七年级 · 组合几何学
现有如图(1)的小长方形纸片若干块, 已知小长方形的长为 $a$, 宽为 $b$. 用 3 个如图(2)的图形和 8 个如图(1)的小长方形, 拼成如图(3)的大长方形, 若大长方形的宽为 $30 \mathrm{~cm}$,则图(3)中阴影部分面积与整个图形的面积之比为( ).

图(1)图(2)

图(3)

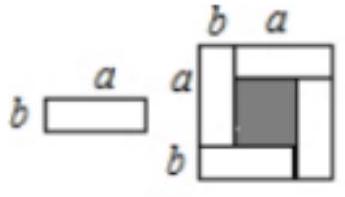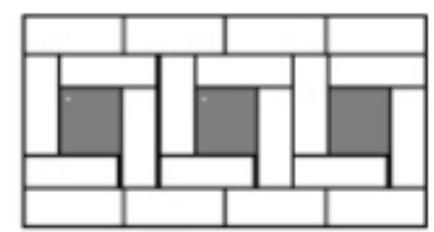
A. $\frac{1}{5}$
B. $\frac{1}{6}$
C. $\frac{1}{7}$
D. $\frac{1}{8}$

答案: B
解析: 【答案】 $B$

【解析】

【分析】

此题考查了图形的拼接、二元一次方程组的应用、长方形形和正方形的性质等知识, 解题的关键是：结合图形列出二元一次方程组.

由图(3)大长方形的宽为 $30 \mathrm{~cm}$, 可得一个 $a, b$ 的关系式; 再由图(3)可知小长方形的 4 个长等于小长方形的 3 个长和 3 个宽, 列出算式得出 $a, b$ 的另一个关系式; 联立两个关系式可求出 $a, b$ 的值, 进而可求出图(3)中阴影部分面积与整个图形的面积之比.

【解答】

解: 由图(3)大长方形的宽为 $30 \mathrm{~cm}$, 可得 $a+3 b=30-----$ - (1),

由图(3)可知小长方形的 4 个长等于小长方形的 3 个长和 3 个宽, 可得 $4 a=3 a+$
$3 b-----(2)$,

联立(1)(2)可得： $\left\{\begin{array}{l}a+3 b=30---(1) \\ 4 a=3 a+3 b---(2)\end{array}\right.$

解得 $\left\{\begin{array}{l}a=15 \\ b=5\end{array}\right.$ ，

图(3)中阴影部分的面积为: $3(a-b)^{2}=3 \times(15-5)^{2}=300\left(\mathrm{~cm}^{2}\right)$,

图(3)整个图形的面积为: $30 \times 4 a=30 \times 4 \times 15=1800\left(\mathrm{~cm}^{2}\right)$,

$\therefore$ 图(3)中阴影部分面积与整个图形的面积之比 $\frac{300}{1800}=\frac{1}{6}$.

故选 $B$.